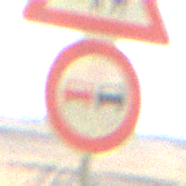
Verkehrszeichen: Ueberholverbot
Zusatzzeichen oben: ViehtriebRechts
Umgebung: Outdoor, Nature
Tageszeit: MorningAfternoon
Wetter: PartlyCloudy
Licht: Natural
Jahreszeit: NotSpecified
Kontrast: HighContrast